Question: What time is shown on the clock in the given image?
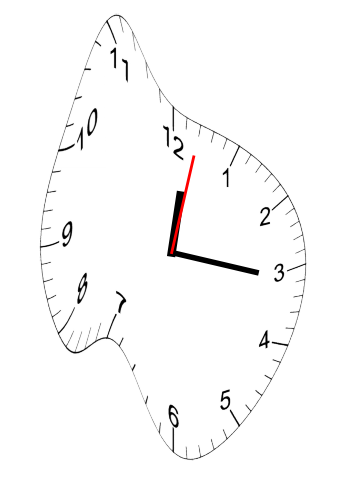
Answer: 12:16:02